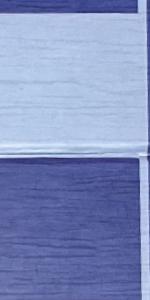
Label: Empty